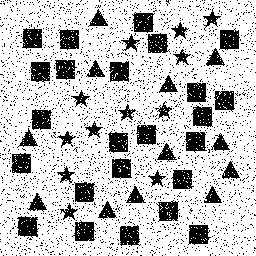
Squares: 24
Triangles: 12
Stars: 12
Total shapes: 48